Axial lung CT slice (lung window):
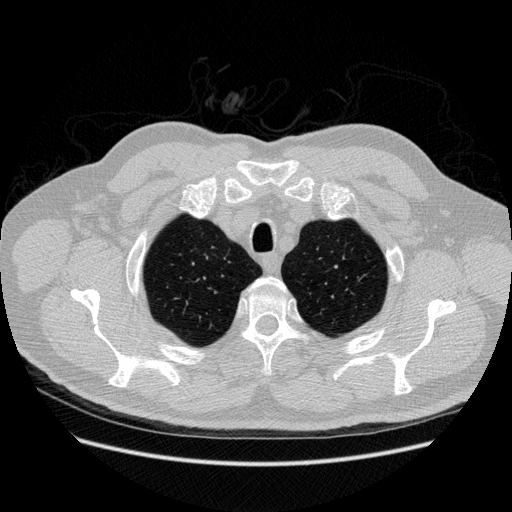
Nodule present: no